Question: The issue I'm having:

This is my room.coffee file, and everything works well.
'''
jQuery(document).on 'turbolinks:load', ->
messages = $('#messages')
if $('#messages').length > 0
App.global_chat = App.cable.subscriptions.create {
channel: "ChatRoomsChannel"
chat_room_id: messages.data('chat-room-id')
},
connected: ->
# Called when the subscription is ready for use on the server
disconnected: ->
# Called when the subscription has been terminated by the server
received: (data) ->
# Data received
send_message: (message, chat_room_id) ->
@perform 'send_message', message: message, chat_room_id: chat_room_id
'''
'''
@import "bootstrap-sprockets";
@import "bootstrap";
#messages {
max-height: 450px;
overflow-y: auto;
.avatar {
margin: 0.5rem;
}
}
'''
'''
<h1><%= @chat_room.title %></h1>
<div id="messages" data-chat-room-id="<%= @chat_room.id %>">
<%= render @chat_room.messages %>
</div>
<hr>
<%= form_for @message, url: '#' do |f| %>
<%= hidden_field_tag 'chat_room_id', @chat_room.id %>
<div class="form-group">
<%= f.label :body %>
<%= f.text_area :body, class: 'form-control' %>
<small class="text-muted">From 2 to 1000 characters</small>
</div>
<%= f.submit "Post", class: 'btn btn-primary btn-lg' %>
<% end %>
'''
But it shows ExecJS::RuntimeError after I added the code down below in the same file.
'''
$('#new_message').submit (e) ->
$this = $(this)
textarea = $this.find('#message_body')
if $.trim(textarea.val()).length > 1
App.global_chat.send_message textarea.val(), messages.data('chat-room-id')
textarea.val('')
e.preventDefault()
return false
'''
I did search similar problems a lot, and most people who use pc encountered this issue. But I'm using mac, I have no idea why I got this error as well.
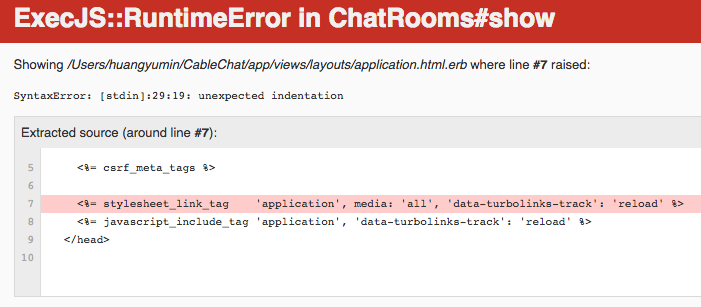
Answer: You need javascript runtime environment
Install 'node.js' or add 'therubyracer' gem
'''
sudo apt-get install nodejs
'''
Add 'therubyracer' gem in your 'Gemfile'
'''
gem 'therubyracer'
'''